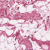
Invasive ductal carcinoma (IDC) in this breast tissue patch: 0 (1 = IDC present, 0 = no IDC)